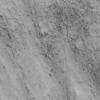
Label: not_dusty